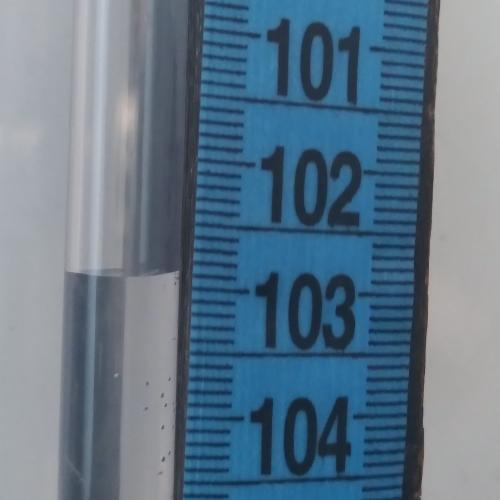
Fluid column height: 102.9 cm